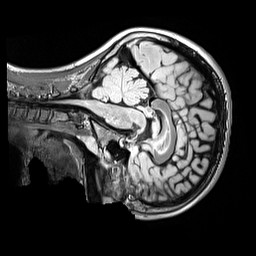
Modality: FLAIR
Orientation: sagittal
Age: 10
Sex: male
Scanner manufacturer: siemens
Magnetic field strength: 3 T
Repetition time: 5 s
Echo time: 0.388 s